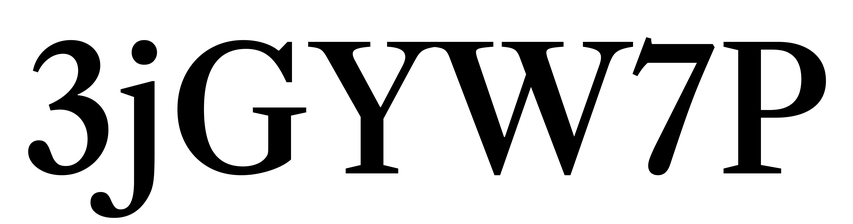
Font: LibreCaslonText_Medium